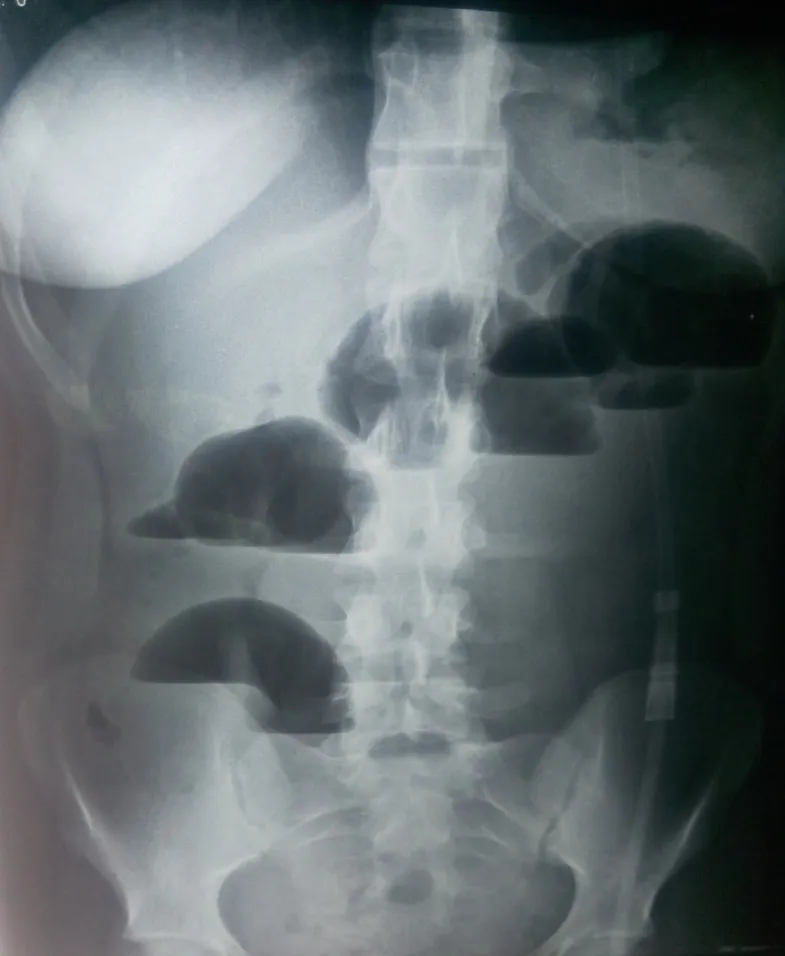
Abdominal x ray at day 2.
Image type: radiology (x_ray)